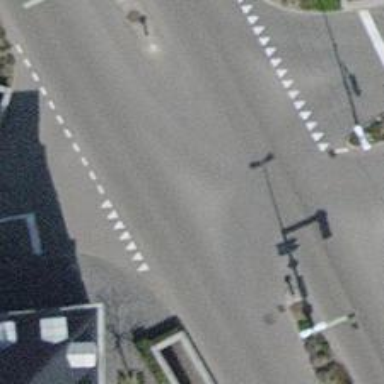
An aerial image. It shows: Road with traffic signals.